Question: I have a single headline which is a link within a div tag.
'''
h1.banner a {
display: inline;
font-size: 2rem;
margin: 0;
border: none;
font-style: italic;
}
'''
'''
<a href="https://URL">text of link text of link text of link</a>
'''
The line is OK and in mobile mode, appears as a single line but wraps around the edges to create a multiple lines single link. This is OK.
Here is the gap I'm referring to:

However, the gaps between each line is quite much. Is there any code that I can add to make the gaps between the lines of single link?
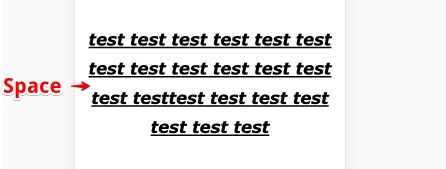
Answer: You can use CSS 'line-height' property to specify the height of a line.
To reduce gap give values < 1 or 100%
To increase gap give values > 1 or 100%
Given number would be multiplied with the current line height of the text.